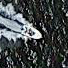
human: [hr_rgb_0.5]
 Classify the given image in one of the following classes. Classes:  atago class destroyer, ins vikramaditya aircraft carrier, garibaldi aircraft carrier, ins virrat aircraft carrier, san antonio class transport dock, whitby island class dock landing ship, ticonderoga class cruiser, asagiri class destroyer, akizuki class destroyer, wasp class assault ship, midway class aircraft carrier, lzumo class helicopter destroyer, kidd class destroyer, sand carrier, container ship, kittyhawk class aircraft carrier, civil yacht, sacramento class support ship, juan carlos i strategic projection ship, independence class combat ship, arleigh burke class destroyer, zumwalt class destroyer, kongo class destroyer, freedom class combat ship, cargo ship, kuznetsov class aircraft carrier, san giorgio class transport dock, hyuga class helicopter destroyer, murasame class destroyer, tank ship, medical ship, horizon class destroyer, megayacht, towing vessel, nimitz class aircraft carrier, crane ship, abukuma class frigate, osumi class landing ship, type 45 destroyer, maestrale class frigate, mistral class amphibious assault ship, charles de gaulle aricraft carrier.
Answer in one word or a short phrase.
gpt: Civil yacht